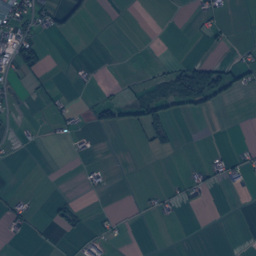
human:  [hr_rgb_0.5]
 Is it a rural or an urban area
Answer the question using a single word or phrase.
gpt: rural

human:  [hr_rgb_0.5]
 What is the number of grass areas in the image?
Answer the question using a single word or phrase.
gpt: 160

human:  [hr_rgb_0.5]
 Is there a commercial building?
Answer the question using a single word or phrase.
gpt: yes

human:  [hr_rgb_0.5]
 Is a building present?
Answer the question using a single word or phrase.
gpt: yes

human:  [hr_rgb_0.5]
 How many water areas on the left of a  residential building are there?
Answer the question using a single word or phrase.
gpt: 20

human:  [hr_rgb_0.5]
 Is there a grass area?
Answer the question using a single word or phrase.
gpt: yes

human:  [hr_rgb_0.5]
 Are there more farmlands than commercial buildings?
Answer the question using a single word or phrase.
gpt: yes

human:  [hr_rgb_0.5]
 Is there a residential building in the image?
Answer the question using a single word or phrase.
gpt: yes

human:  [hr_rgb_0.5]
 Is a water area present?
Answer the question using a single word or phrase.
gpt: yes

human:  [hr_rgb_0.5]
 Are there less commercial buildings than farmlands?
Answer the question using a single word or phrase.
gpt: yes

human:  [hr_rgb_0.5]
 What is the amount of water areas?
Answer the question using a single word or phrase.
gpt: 21

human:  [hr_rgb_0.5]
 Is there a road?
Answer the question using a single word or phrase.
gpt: yes

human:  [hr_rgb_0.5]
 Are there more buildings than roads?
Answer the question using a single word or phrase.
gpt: yes

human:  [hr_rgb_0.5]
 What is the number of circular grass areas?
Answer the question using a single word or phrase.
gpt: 0

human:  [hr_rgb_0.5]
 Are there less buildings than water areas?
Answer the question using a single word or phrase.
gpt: no

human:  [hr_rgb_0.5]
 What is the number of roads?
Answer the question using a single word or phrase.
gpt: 44

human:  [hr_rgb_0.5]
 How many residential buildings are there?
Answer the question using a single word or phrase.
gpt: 176

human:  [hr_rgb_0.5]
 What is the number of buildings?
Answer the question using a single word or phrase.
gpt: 197

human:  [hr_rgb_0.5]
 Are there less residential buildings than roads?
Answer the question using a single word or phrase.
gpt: no

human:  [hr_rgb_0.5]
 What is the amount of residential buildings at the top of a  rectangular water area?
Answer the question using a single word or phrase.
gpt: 160

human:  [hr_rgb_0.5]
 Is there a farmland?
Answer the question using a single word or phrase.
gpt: yes

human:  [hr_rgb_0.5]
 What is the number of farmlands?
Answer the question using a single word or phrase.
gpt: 51

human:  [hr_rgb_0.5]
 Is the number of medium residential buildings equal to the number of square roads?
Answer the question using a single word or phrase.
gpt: no

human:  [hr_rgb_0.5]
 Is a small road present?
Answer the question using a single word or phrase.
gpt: yes

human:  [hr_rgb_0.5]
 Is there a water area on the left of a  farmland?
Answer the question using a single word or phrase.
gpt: yes

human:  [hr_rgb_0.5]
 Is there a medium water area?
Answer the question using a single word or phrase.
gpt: yes

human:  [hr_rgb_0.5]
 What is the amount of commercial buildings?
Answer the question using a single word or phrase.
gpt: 21

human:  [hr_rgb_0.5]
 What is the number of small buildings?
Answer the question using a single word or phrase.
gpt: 166

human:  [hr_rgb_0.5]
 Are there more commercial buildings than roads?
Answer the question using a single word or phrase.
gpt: no

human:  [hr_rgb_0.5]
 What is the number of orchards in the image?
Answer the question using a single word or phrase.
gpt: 23

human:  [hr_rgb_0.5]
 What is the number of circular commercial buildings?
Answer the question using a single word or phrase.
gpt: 0

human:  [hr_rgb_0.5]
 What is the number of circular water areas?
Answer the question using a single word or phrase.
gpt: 3

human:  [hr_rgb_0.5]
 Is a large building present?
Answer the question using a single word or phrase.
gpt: yes

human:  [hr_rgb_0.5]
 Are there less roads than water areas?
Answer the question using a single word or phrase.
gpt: no

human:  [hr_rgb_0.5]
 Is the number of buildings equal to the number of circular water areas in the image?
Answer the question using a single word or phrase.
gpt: no

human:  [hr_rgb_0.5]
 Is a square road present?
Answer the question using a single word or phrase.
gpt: no

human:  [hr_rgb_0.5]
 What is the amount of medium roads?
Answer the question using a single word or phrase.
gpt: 0

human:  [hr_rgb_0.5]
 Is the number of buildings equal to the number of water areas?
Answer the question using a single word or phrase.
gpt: no

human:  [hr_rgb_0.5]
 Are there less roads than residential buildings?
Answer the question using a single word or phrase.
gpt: yes

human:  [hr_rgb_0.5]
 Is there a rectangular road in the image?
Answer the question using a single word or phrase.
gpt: no

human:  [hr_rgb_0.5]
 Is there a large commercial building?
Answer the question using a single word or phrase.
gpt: no

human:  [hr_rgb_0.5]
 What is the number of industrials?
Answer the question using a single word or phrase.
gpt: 1

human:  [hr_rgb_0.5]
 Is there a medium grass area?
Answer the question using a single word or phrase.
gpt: yes

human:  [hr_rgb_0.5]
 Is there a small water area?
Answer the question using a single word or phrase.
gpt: yes

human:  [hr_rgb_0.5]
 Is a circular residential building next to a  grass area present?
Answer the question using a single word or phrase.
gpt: yes

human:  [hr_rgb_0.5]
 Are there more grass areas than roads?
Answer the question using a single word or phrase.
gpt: yes

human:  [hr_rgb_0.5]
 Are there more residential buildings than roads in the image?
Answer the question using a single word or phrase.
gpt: yes

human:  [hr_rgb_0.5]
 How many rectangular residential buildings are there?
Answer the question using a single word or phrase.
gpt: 86

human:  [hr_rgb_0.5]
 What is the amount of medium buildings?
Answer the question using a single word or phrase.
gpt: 28

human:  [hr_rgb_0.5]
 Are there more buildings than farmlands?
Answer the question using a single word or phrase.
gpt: yes

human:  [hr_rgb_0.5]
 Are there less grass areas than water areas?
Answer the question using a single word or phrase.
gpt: no

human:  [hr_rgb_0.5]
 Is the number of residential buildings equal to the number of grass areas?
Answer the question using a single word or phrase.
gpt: no

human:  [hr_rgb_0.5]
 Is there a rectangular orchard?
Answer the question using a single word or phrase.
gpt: yes

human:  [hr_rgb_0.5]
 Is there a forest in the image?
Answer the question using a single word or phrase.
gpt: yes

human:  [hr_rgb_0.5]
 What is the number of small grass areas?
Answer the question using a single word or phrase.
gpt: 5

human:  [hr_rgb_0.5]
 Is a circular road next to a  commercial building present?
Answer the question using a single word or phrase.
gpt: no

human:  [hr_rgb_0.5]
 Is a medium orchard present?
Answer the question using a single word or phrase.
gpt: yes

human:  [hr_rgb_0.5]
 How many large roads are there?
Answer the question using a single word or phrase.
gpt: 0

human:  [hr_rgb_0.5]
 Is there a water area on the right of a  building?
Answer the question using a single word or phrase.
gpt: yes

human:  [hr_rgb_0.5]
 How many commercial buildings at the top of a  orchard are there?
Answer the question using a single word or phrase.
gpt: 21

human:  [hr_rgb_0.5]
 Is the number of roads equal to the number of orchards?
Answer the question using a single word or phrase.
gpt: no

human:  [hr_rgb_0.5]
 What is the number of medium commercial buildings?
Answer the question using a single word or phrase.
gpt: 5

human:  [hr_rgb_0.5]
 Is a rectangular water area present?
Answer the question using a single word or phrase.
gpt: yes

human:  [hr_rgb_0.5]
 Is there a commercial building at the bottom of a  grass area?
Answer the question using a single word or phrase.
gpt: yes